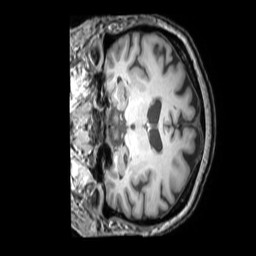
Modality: T1w
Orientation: coronal
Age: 58
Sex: female
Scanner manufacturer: philips
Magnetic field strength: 3 T
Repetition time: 0.009868 s
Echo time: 0.004592 s